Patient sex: M
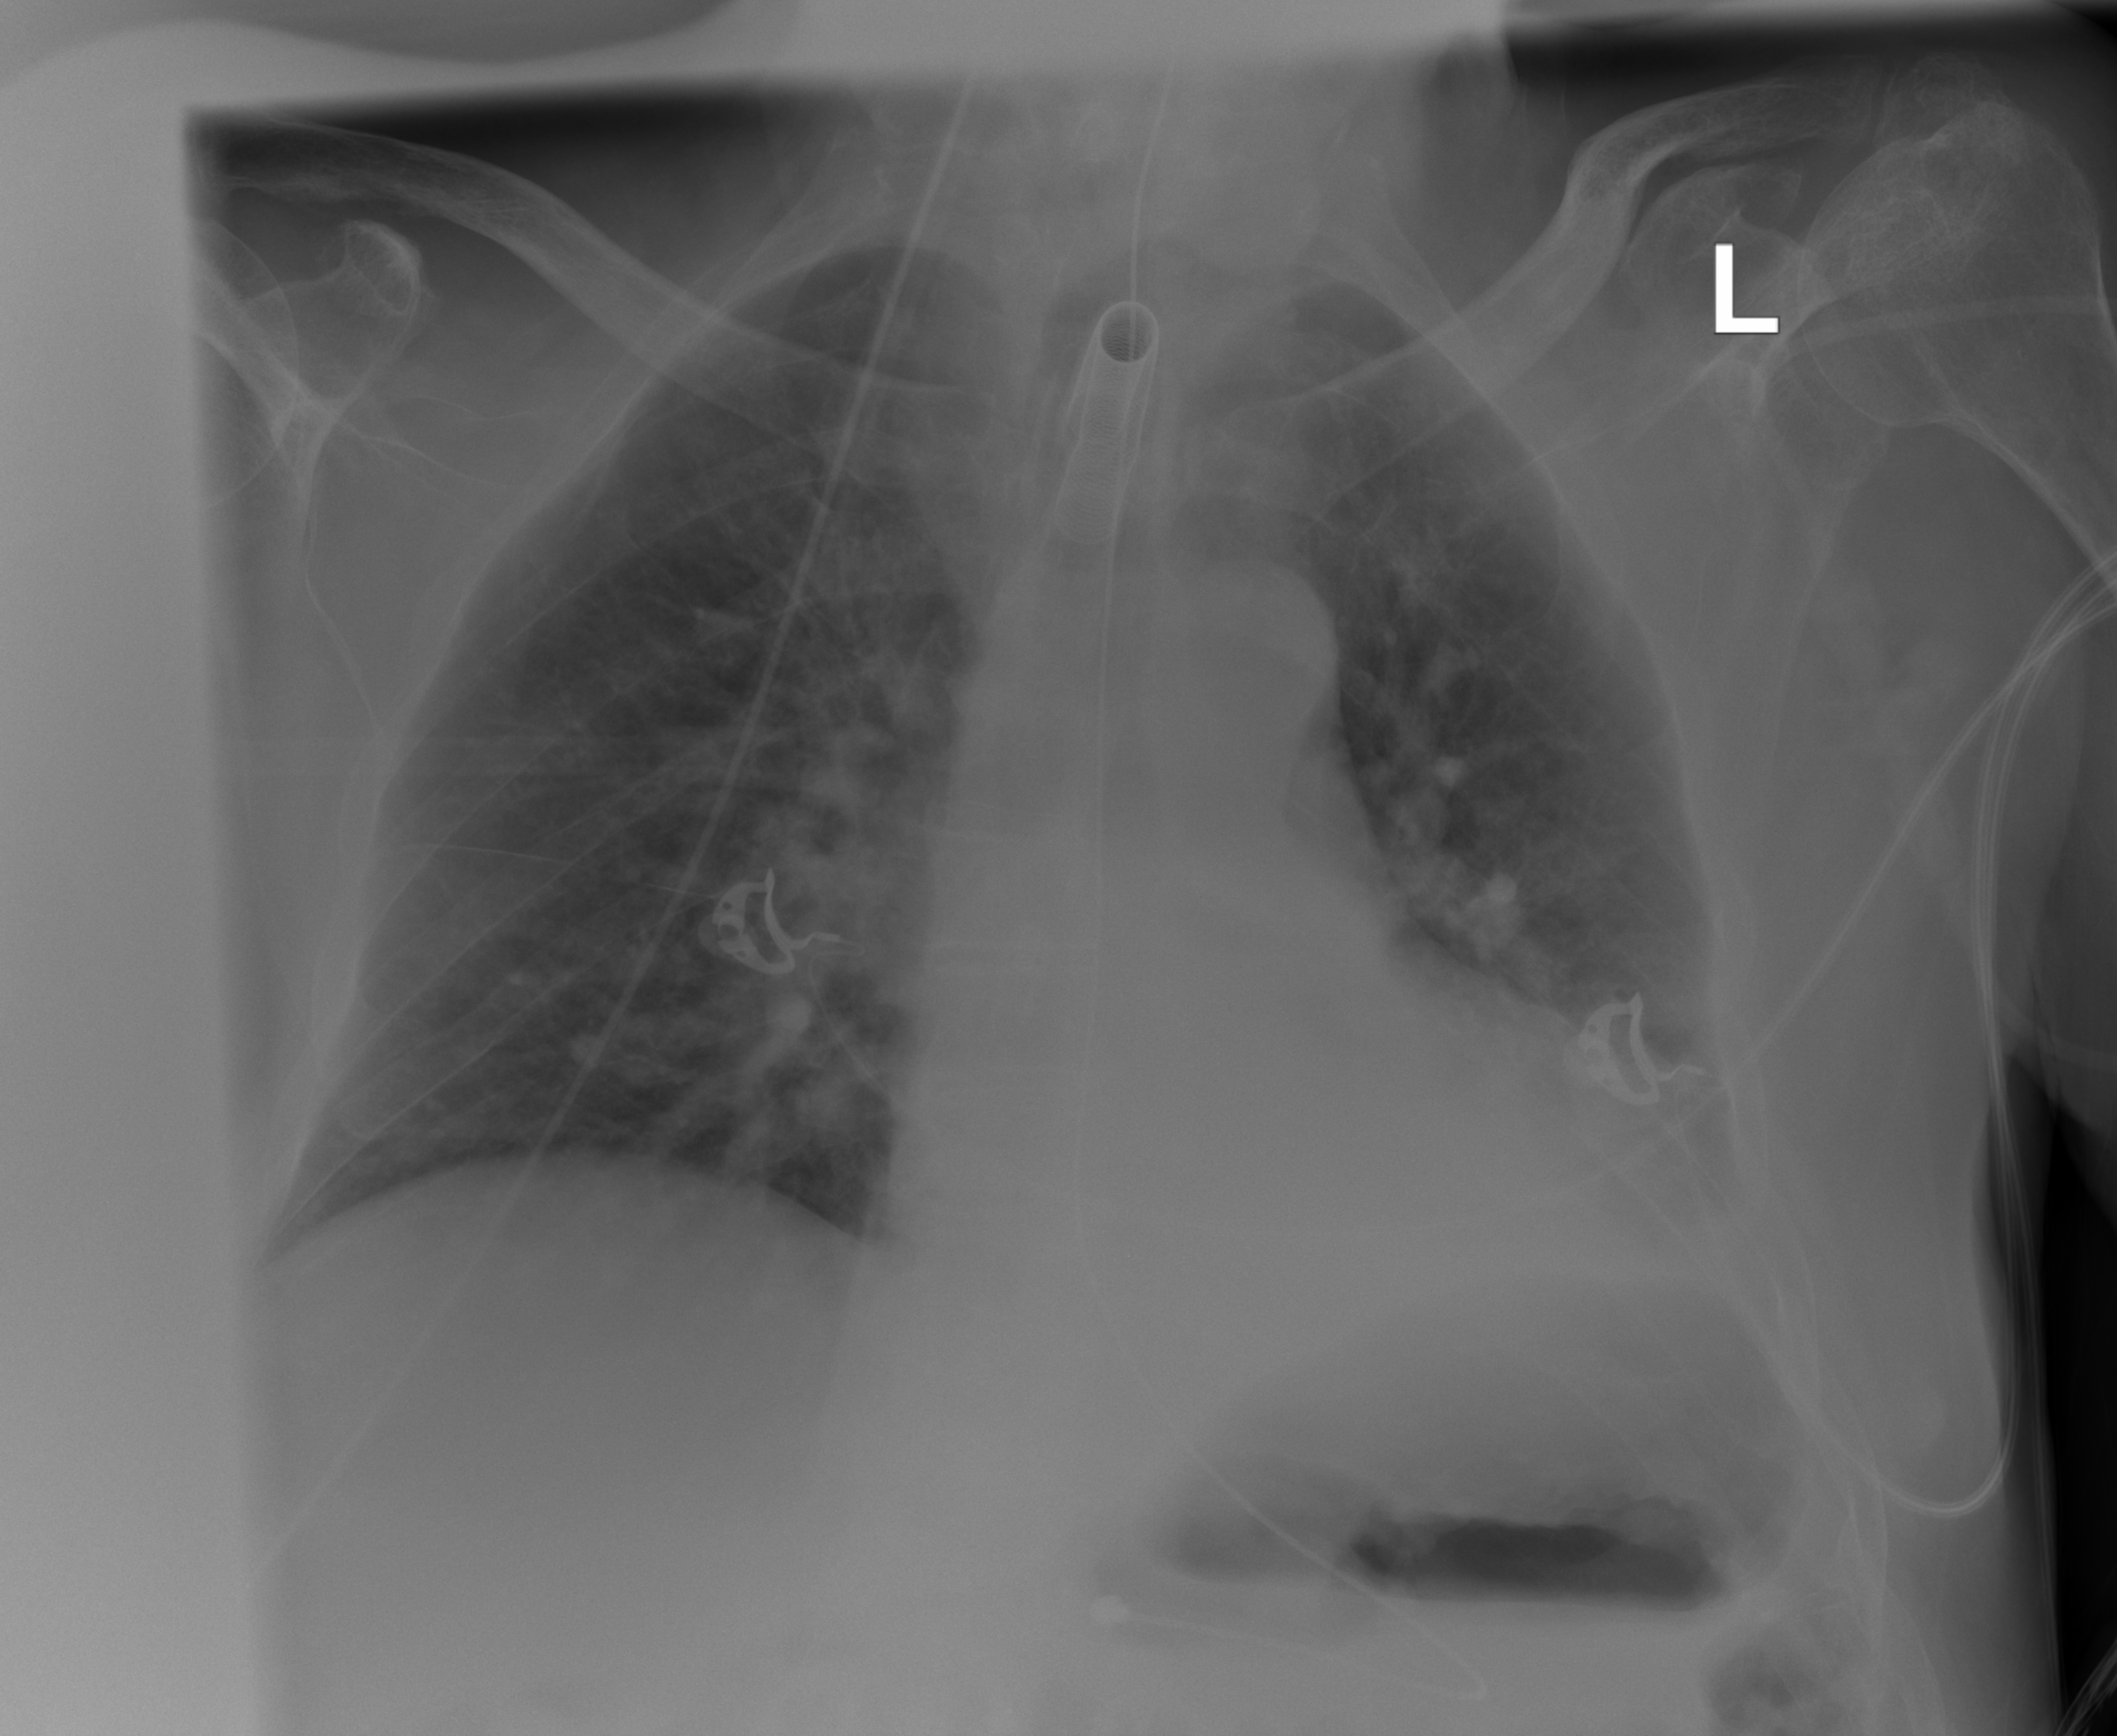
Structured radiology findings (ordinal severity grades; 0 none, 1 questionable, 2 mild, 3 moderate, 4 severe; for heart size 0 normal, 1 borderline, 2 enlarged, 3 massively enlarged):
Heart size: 2
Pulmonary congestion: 2
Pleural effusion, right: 0
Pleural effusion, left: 2
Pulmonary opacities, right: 1
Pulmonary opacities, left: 1
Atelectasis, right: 2
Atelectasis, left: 2